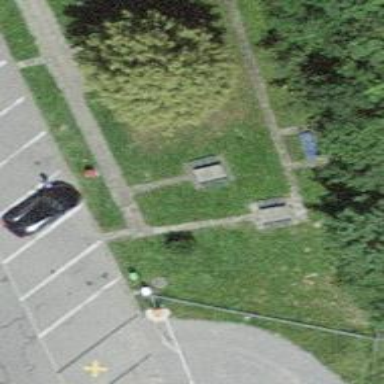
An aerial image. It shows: Picnic table located in leisure land area.